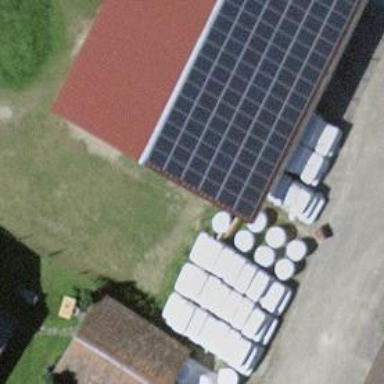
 consisting of solar photovoltaic panels."